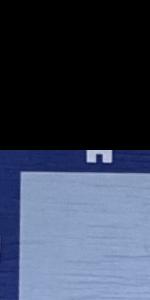
Label: Empty